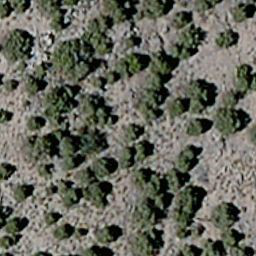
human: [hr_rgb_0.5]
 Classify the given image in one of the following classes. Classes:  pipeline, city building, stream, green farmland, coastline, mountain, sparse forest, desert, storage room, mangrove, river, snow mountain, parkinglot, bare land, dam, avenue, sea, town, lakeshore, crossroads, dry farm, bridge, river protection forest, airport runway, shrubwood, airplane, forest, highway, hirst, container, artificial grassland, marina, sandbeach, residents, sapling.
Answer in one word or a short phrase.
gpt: sparse forest